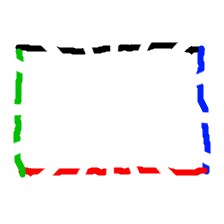
Shape: rectangle